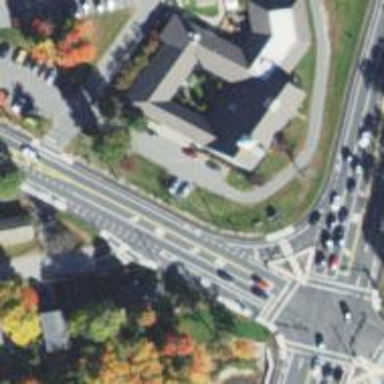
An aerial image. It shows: Marked crossing on the road.